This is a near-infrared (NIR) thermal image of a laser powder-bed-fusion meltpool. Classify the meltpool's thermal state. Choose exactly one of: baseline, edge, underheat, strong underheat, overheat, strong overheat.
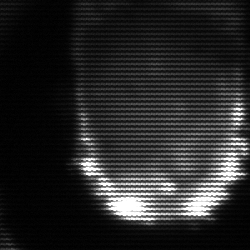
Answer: baseline